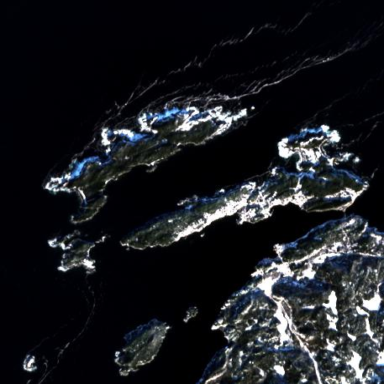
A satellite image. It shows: Island with natural coastline.